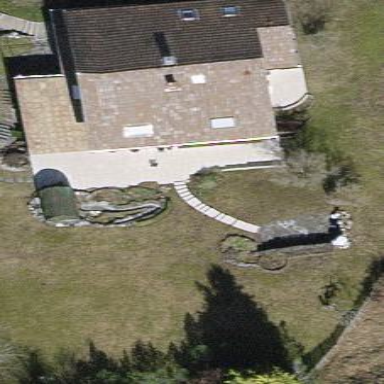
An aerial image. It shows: Detached building with gabled roof.